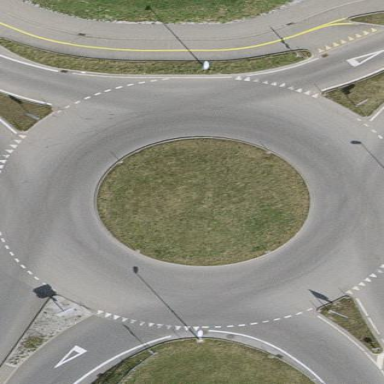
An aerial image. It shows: Tertiary road with asphalt surface leading to roundabout.